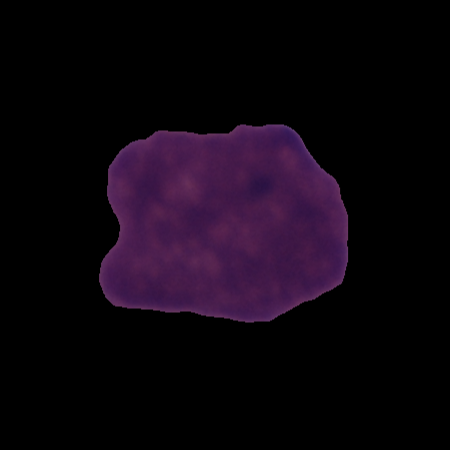
Label: cancer